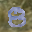
Label: 8